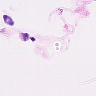
Metastatic tissue present: no